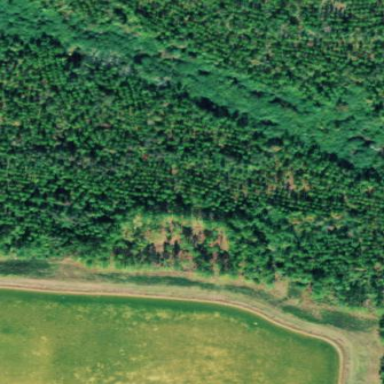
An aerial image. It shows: Forest with needle-leaved trees.